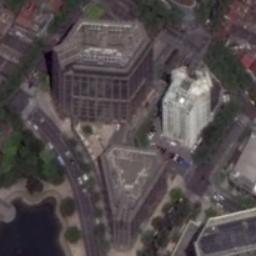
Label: commercial_area